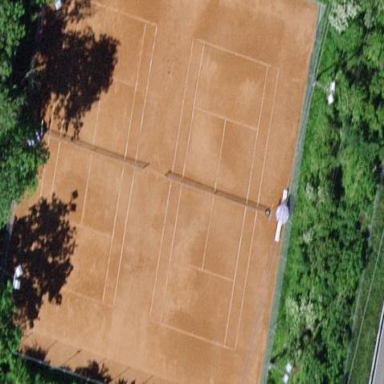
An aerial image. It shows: Tennis court on pitch designated for leisure land.